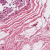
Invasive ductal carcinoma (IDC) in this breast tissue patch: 0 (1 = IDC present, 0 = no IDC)